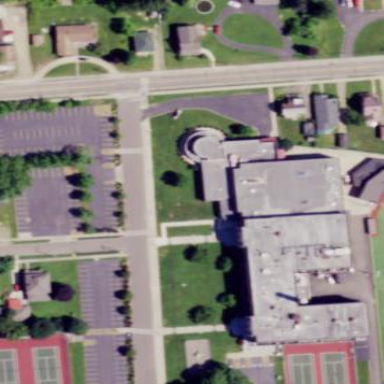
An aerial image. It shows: School building with school amenities.